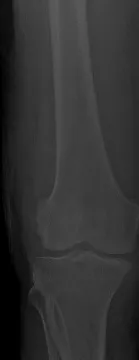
Radiographic findings after the removal of large loose body. Anteroposterior.
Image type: radiology (x_ray)